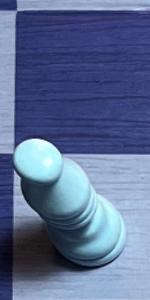
Label: Pawn_Black